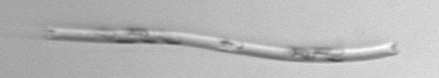
Label: Eucampia_morphytype1